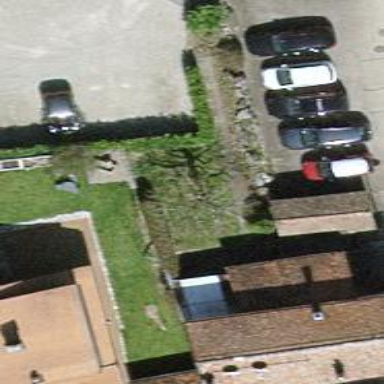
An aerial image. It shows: Hedge acting as barrier.